Question: I am trying to get text to vertically align to the middle but can't seem to get it to work.
HTML:
'''
<div class="row">
<div class="col-md-4">
<a href="#" class="custom-button width-100">Login</a>
</div>
<div class="col-md-4">
<a href="#" class="custom-button width-100">Menu</a>
</div>
<div class="col-md-4">
<a href="#" class="custom-button width-100">Contact</a>
</div>
</div>
'''
CSS:
'''
.custom-button {
color:#ECDBFF;
background-color:#4F0100;
display:inline-block;
height: 220px;
font-family:Verdana, Geneva, sans-serif;
font-size:20px;
font-weight:bold;
text-align:center;
text-decoration:none;
}
.width-100 {width: 100%;}
'''

I have googled quite a bit and tried a couple of things but i can't seem to get the text to go to the middle. can anyone advise what i would need to add/change to get this to work.
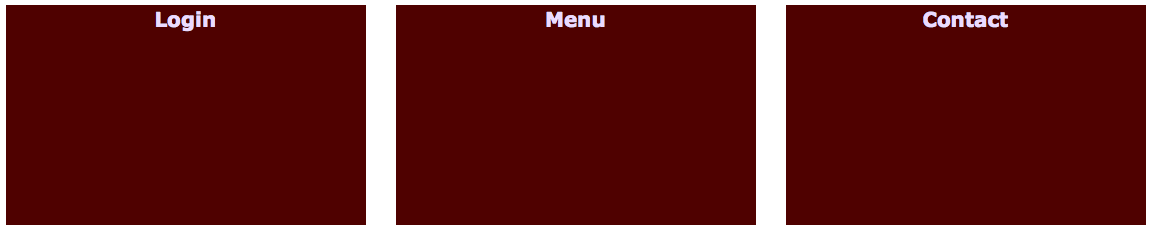
Answer: If your have a text which is restricted to single line then 'line-height' would be the best solution.
try with this
'''
line-height:220px; /*height of your container */
'''
<URL>